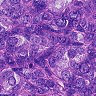
Metastatic tissue present: yes